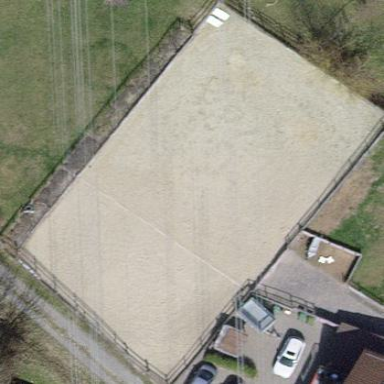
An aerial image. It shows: Equestrian pitch used for leisure and sports activities.